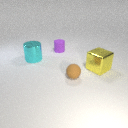
large cyan metal cylinder behind large yellow metal cube